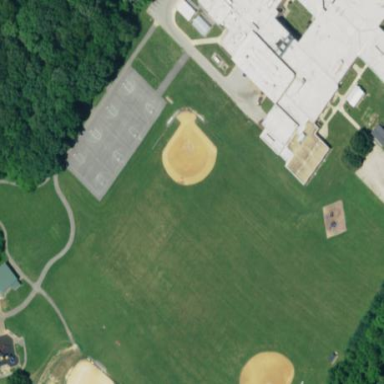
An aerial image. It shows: Baseball pitch for leisure land activities.